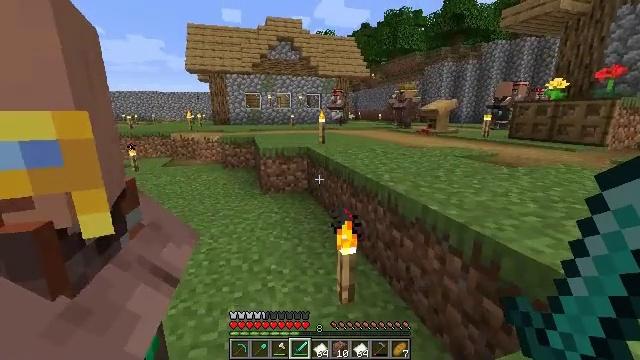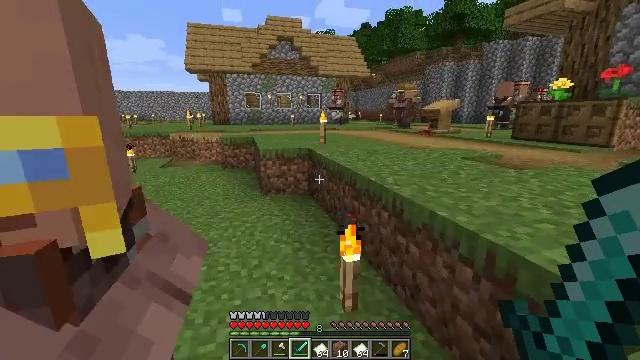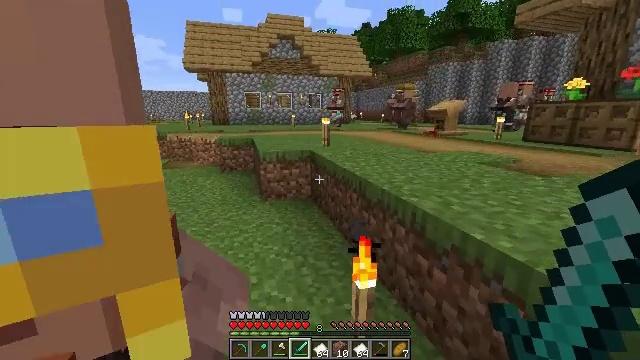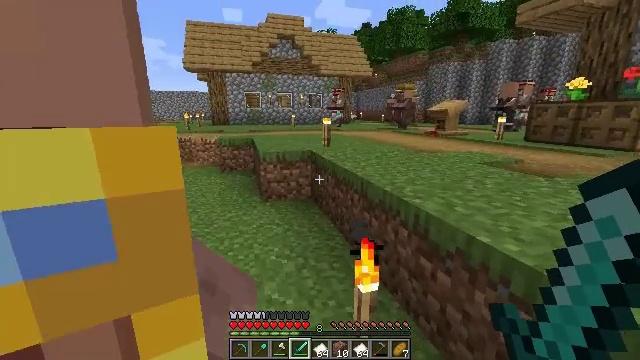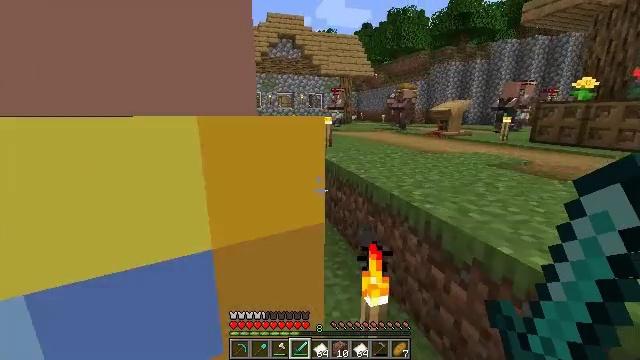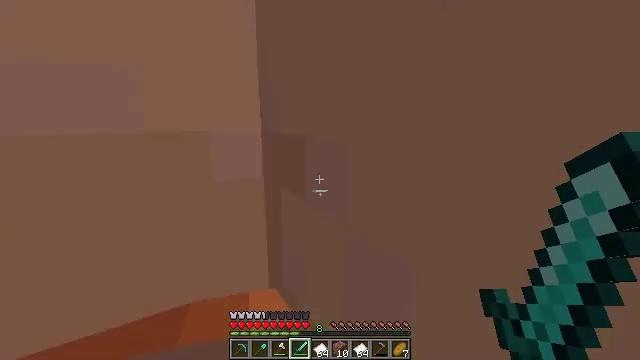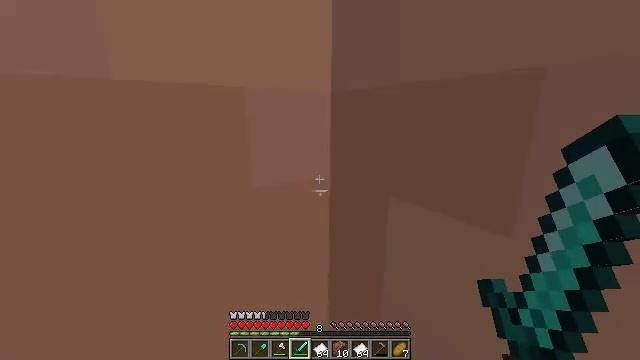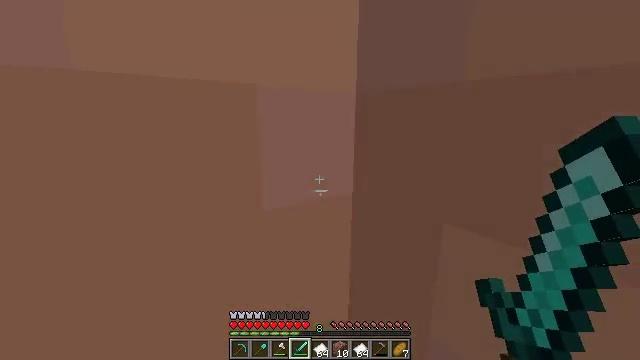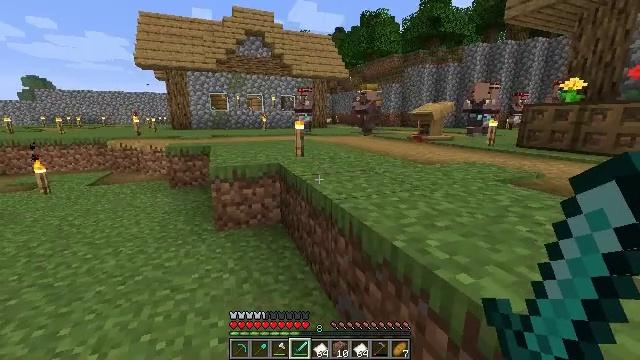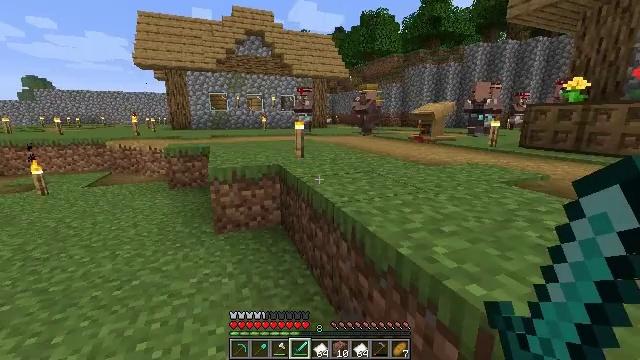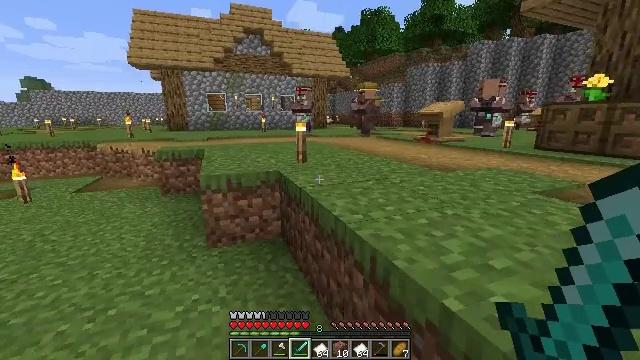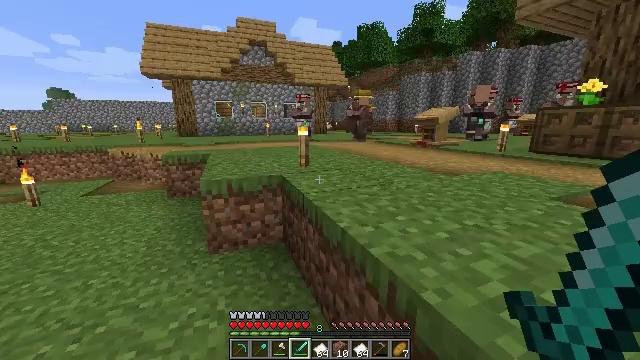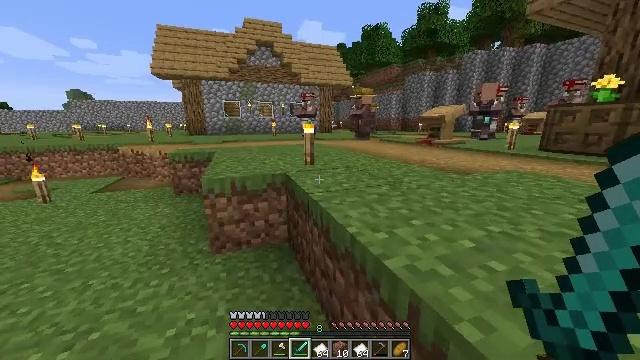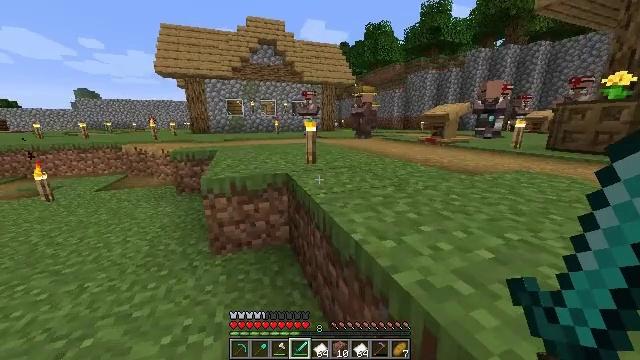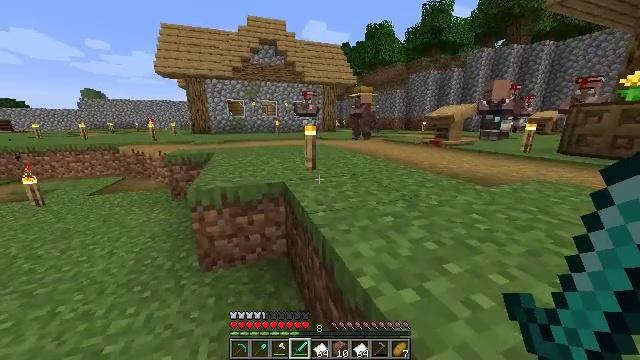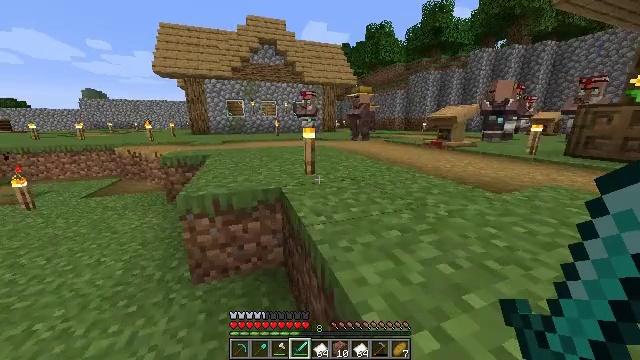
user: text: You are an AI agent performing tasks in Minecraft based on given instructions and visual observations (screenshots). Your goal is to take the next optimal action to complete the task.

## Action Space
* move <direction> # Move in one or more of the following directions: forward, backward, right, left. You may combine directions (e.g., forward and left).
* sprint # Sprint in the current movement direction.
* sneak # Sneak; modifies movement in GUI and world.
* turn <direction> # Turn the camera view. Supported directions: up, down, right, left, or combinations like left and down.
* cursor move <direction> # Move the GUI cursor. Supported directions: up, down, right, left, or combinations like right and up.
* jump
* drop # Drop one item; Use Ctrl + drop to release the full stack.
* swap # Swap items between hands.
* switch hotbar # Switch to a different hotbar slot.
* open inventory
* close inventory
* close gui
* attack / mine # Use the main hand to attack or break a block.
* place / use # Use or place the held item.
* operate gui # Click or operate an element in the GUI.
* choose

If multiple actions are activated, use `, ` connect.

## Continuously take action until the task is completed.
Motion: motion action
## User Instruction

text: Put necessary items in the crafting grid to craft an emerald.
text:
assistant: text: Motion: move forward
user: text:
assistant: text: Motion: move forward
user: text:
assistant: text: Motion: move forward
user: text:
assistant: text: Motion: move forward
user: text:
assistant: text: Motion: move forward
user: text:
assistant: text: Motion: move forward, turn right
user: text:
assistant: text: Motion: move forward, turn right
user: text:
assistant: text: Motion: move forward
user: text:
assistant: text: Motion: move forward
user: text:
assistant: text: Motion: move forward, sprint
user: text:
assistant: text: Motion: move forward, sprint
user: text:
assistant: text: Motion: move forward, sprint, turn left
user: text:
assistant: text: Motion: move forward, sprint
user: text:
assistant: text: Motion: move forward, sprint
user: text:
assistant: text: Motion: move forward, sprint
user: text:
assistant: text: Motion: move forward, sprint
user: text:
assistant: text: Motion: move forward, sprint, jump
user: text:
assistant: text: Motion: move forward, sprint, jump
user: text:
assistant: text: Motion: move forward, sprint, jump
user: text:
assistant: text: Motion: move forward, sprint
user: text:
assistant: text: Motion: move forward, sprint
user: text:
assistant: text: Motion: move forward, sprint
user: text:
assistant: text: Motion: move forward, sprint, turn right
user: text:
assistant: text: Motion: move forward, sprint, turn right
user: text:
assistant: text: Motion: move forward, turn right
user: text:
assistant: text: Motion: move forward, turn right
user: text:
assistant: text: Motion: no_op
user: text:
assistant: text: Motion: no_op
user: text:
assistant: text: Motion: no_op
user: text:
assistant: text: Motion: move forward